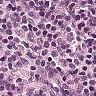
Metastatic tissue present: no